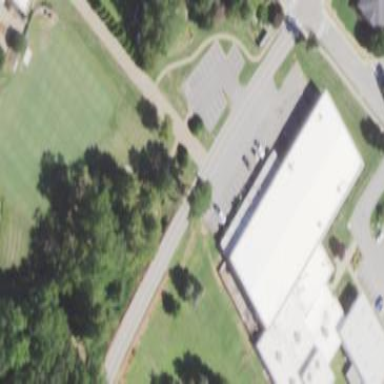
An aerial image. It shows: Sports center building.